Interaction volume radius: 5 \u00c5
Interaction volume height: 10 \u00c5
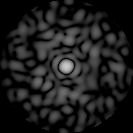
Disorder parameter: 0.8159